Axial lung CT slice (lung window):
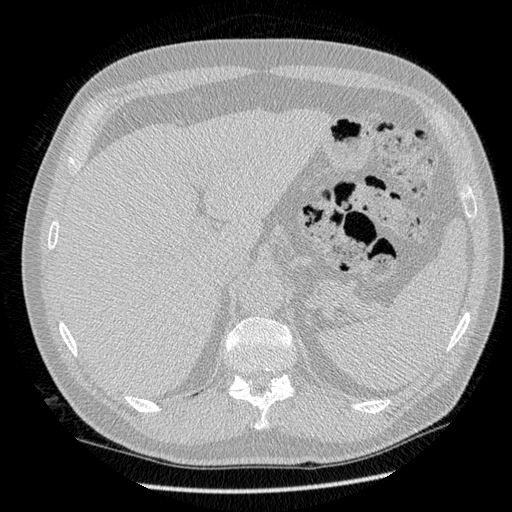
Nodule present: no